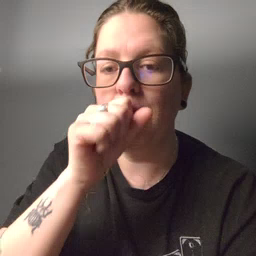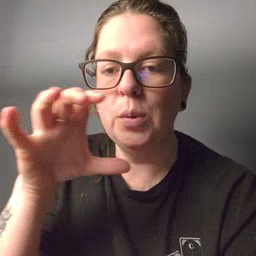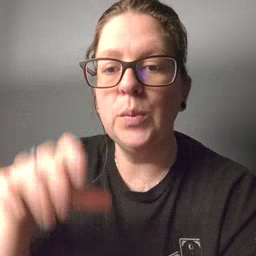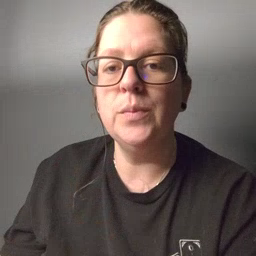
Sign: balloon